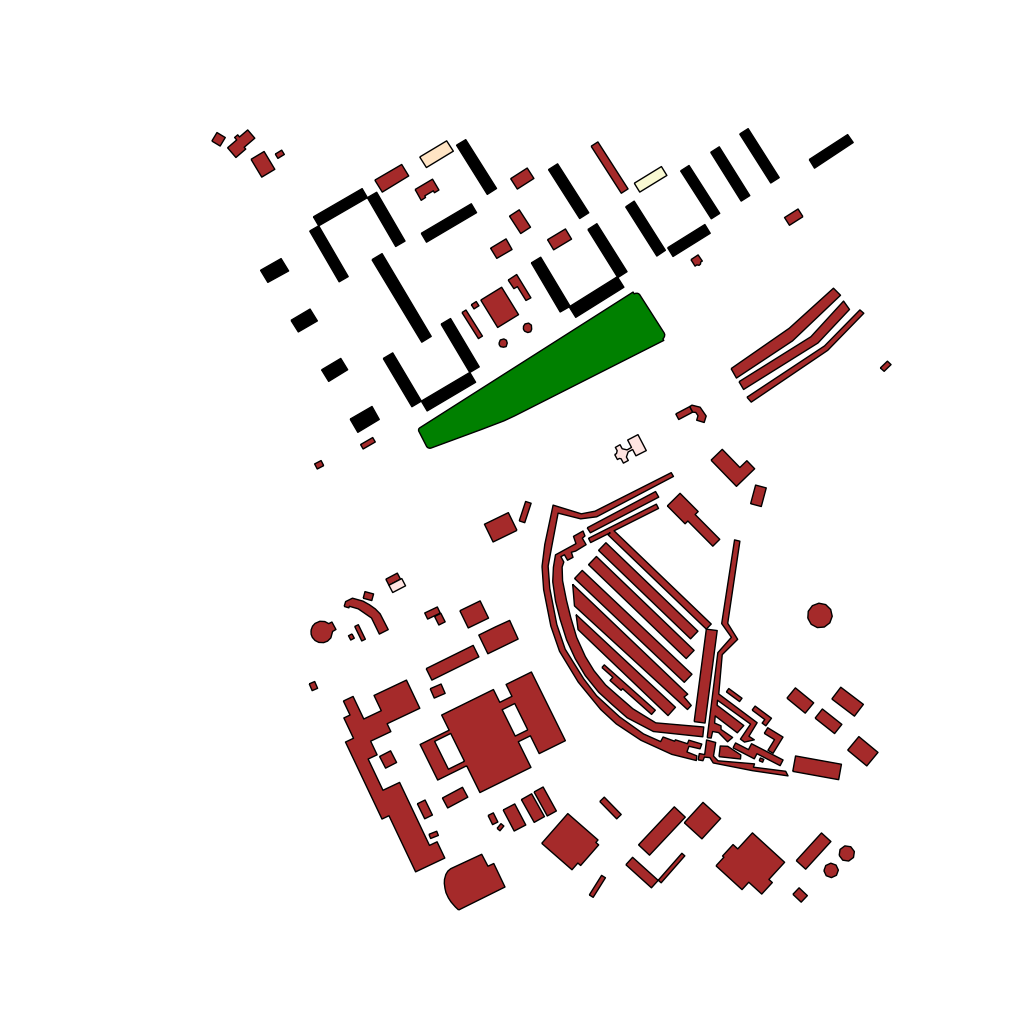
Tags: overhead vector_map, business, industrial, recreation, residential, special, soviet, high_rise, individual_rise, low_rise, medium_rise, density_2, Building, Facility, Gas, MFC, Park, Vet, 1.0 km²